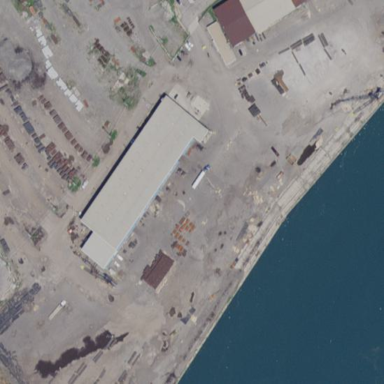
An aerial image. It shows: Industrial area designated as port.